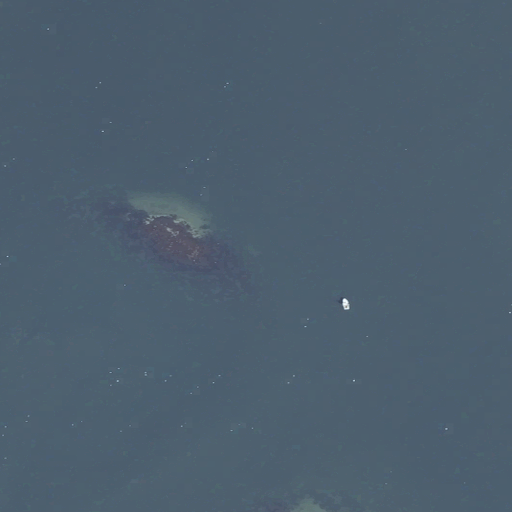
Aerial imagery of bar in Maine named Sam Stick Ledge containing only open water